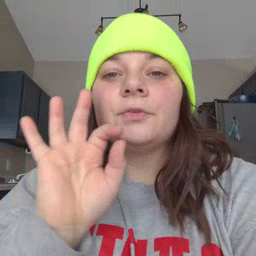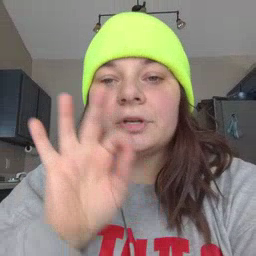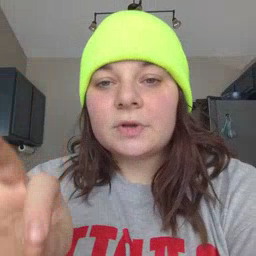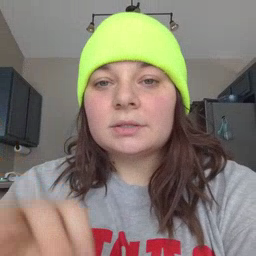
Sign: frenchfries